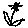
Label: flower